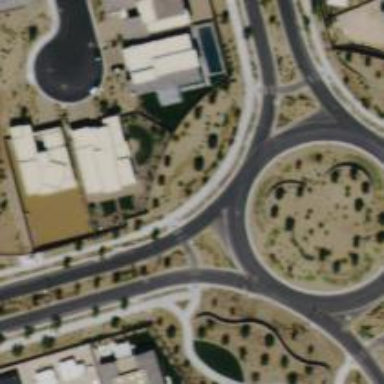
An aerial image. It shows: Roundabout at tertiary road junction.